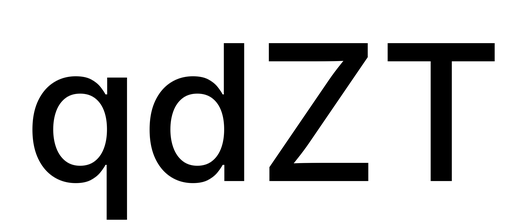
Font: Inter_Medium